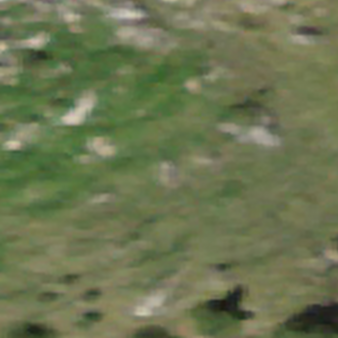
Label: other